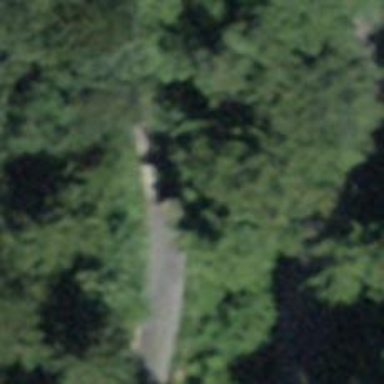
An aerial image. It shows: Retaining wall.